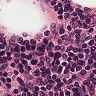
Metastatic tissue present: no